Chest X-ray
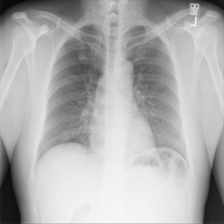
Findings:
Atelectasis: negative
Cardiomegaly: negative
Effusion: negative
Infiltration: negative
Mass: negative
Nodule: negative
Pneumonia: negative
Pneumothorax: negative
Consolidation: negative
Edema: negative
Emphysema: negative
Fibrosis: negative
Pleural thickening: negative
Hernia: negative